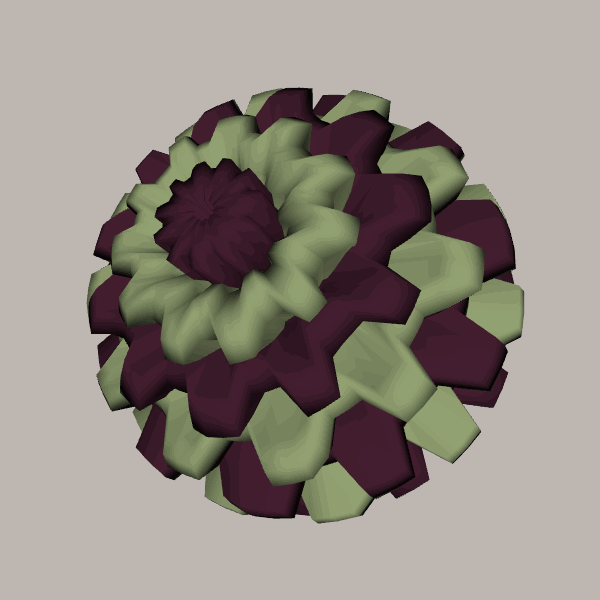
Background: light